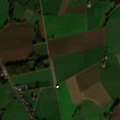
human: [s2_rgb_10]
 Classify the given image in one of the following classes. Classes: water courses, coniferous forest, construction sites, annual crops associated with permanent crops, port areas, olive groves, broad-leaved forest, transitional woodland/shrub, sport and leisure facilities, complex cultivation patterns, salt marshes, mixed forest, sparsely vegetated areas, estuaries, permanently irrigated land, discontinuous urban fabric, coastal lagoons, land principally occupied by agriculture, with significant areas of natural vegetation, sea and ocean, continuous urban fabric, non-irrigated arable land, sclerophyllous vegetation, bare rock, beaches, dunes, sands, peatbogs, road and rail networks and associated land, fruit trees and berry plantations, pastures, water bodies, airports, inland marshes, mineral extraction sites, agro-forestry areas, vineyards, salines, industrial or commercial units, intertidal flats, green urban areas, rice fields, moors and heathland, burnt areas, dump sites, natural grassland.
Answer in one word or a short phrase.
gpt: discontinuous urban fabric, non-irrigated arable land, pastures, complex cultivation patterns, mixed forest